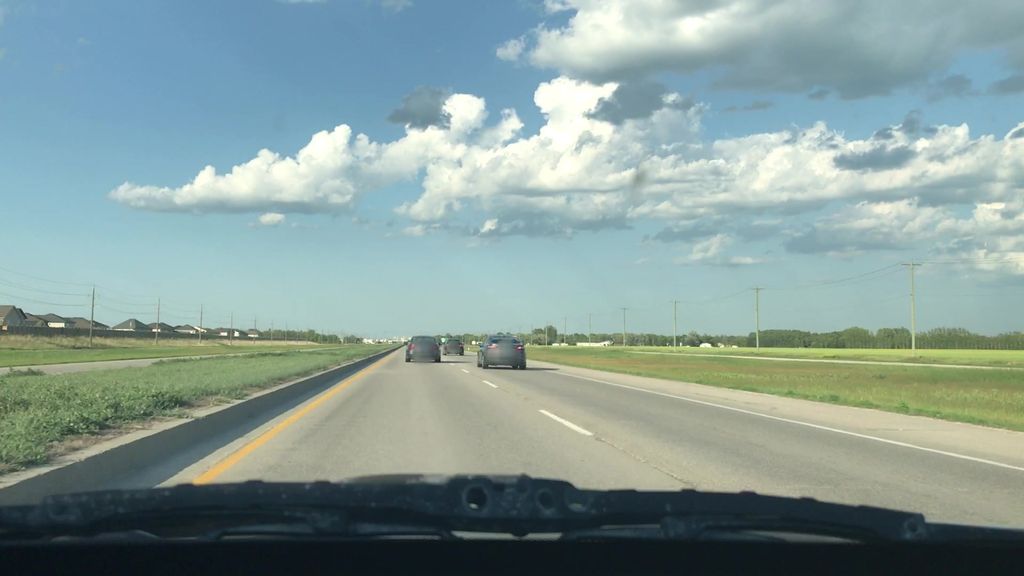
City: winnipeg